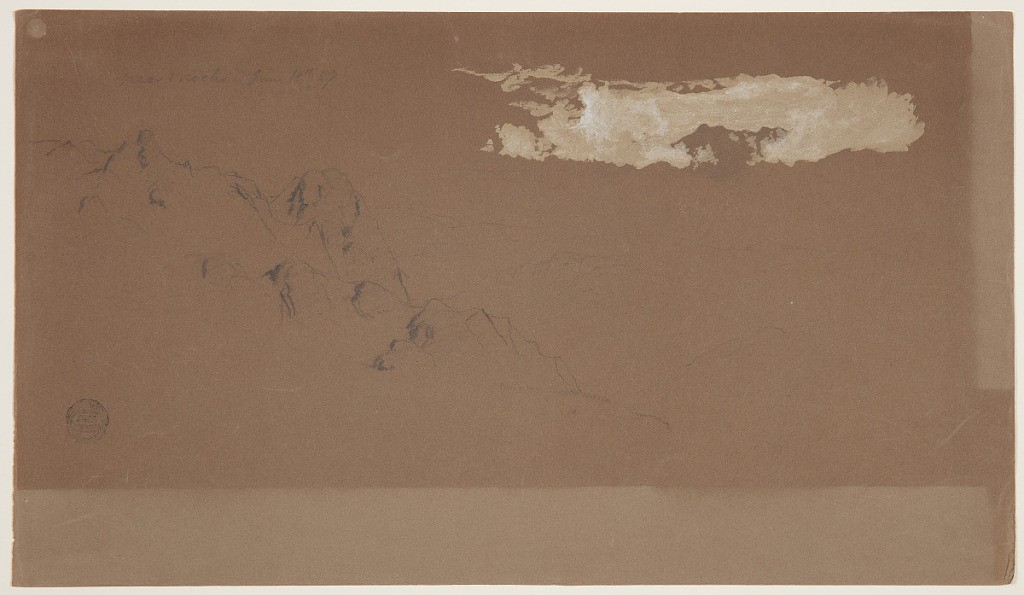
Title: Mountains near Mocha, Ecuador
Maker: Frederic Edwin Church, American, 1826–1900
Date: June 16, 1857
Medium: Graphite, brush and white gouache on brown wove paper
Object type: Drawing
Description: Landscape sketch showing a view of rugged mountains and a wide valley near or on the way to the town of Mocha, Ecuador. In the foreground at left, an extremely rugged mountain ridge with several sharp pinnacles descends from upper left to center, where shorter, but similarly rugged mountains are visible. Other mountain ridges are visible in the middle distance and extend to the background, where a tall mountain with a rounded, rolling peak is framed by a white cloud bank, rendered in white gouache.